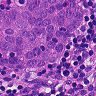
Metastatic tissue present: yes